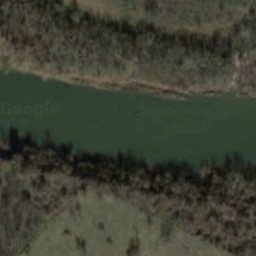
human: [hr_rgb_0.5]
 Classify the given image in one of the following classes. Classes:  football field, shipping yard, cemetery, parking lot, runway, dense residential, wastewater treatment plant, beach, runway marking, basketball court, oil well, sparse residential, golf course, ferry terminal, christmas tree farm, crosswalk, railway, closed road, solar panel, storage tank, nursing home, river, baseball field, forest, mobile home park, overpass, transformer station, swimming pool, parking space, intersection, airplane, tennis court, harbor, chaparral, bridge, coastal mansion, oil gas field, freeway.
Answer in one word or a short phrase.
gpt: river